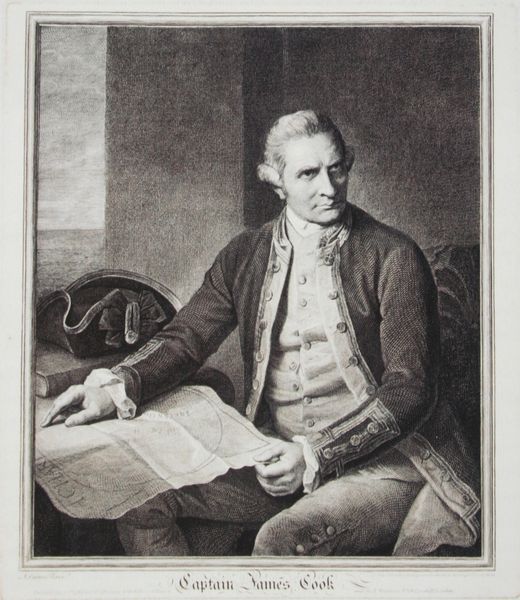
Titel: Bildnis Kapitän James Cook, an einem Tisch mit einer ausgebreiteten Karte sitzend
Künstler: John Keyse Sherwin
Standort: Münster
Institution: LWL-Landesmuseum für Kunst und Kulturgeschichte
Schlagwörter: hand, himmel, kopf, mann, meer, schatten, wasser, weiß, see, sitzen, fenster, frisur, geste, grau, haar, hell, hintergrund, hut, licht, mund, nase, ohr, raum, schwarz, stirn, stuhl, tisch, zeichnung, zimmer, blick, rock, hemd, hose, jacke, jung, mütze, augen, gesicht, mensch, rahmen, ärmel, bild, bildnis, herr, hände, portrait, porträt, rückenlehne, haare, kostüm, mantel, pose, sessel, sitzend, blatt, person, borte, kinn, knopf, locken, perücke, aussicht, schiff, welle, man, grafik, ernst, rüschen, knöpfe, knopfleiste, weste, foto, fotografie, photographie, buch, druck, lithographie, schwarz-weiß, radierung, stich, lithografie, uniform, zeitung, bleistift, dreispitz, manschetten, posieren, james, photo, karte, entschlossen, forscher, plan, landkarte, kapitän, entdecker, seefahrer, kupferstich, kniebund, perrücke, zeichung, map, weltkarte, haaare, dreizack, captain, knlpfe, preücke, entdeckung, energisch, kapitain, cook, seekarte, drespitz, james cook, münchhausen, tomas cook, bounty, meuterei, femster, capitain, discovery, finsterer blick